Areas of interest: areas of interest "Parking Lot"
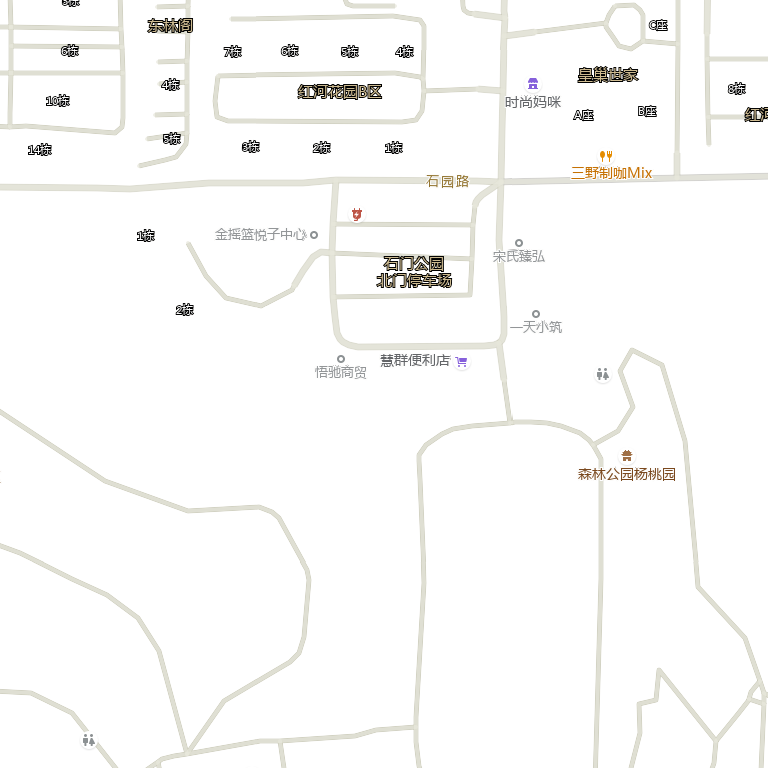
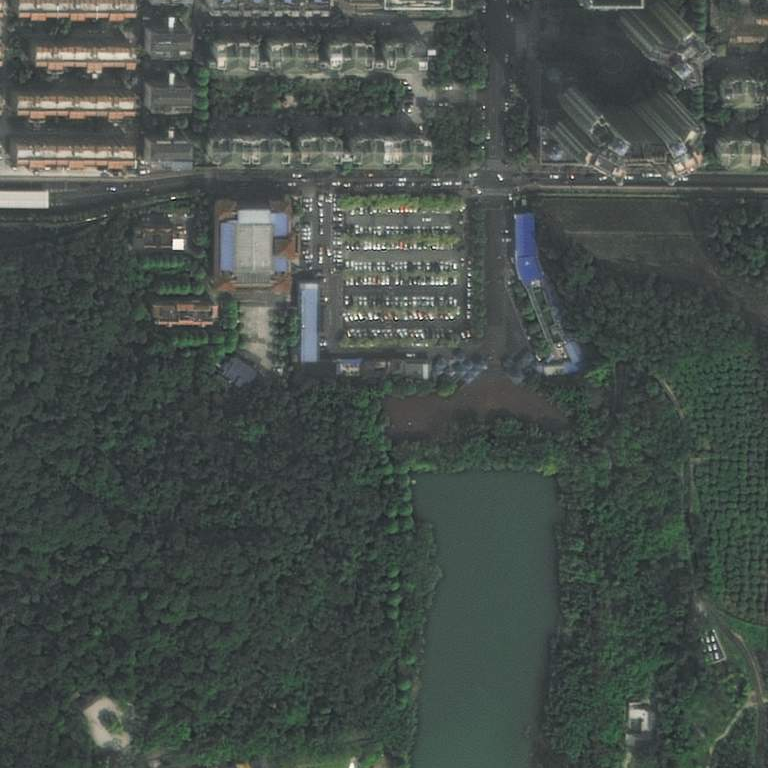